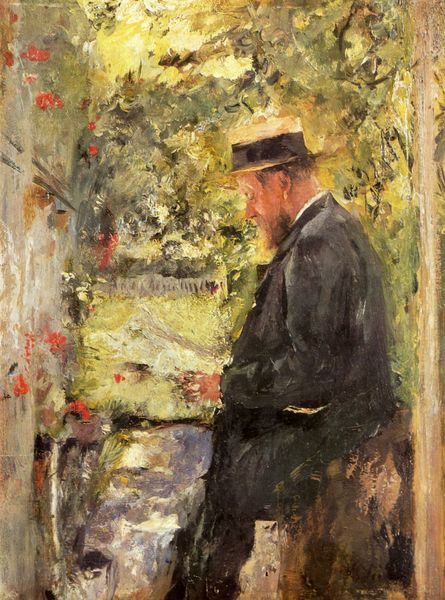
Titel: Porträt des Tierarztes Dr. Reindl in der Laube
Künstler: Wilhelm Maria Hubertus Leibl
Standort: München
Institution: Städtische Galerie im Lenbachhaus
Schlagwörter: baum, blau, blätter, himmel, laub, mann, schatten, weiß, gelb, grün, impressionismus, sitzen, blumen, bunt, grau, hell, hut, licht, profil, renoir, schwarz, tür, haus, park, rosen, rot, wiese, zaun, malerei, anzug, bart, jacke, mütze, wand, kragen, porträt, öl, natur, sonne, mantel, realismus, sitzend, potrait, garten, farbig, sommer, ruhe, sitz, bogen, warm, sonnenlicht, mauer, türe, pause, lehnen, hands, hat, oil, red, white, black, dark, gray, green, grey, manet, painting, seated, sit, sitting, wall, yellow, strohhut, monet, lesen, maler, staffelei, flowers, oil painting, türrahmen, selbstporträt, frühling, tor, konzentration, buch, text, zeitung, selbstbildnis, scherpe, arzt, liebermann, hand, leibl, man, stone, sonnenschein, summer, sun, trees, lesender, suit, leser, grass, light, garden, lesend, paper, stafelei, impressionism, shadow, band, beard, lehnend, laube, jacket, leaning, scheinen, doktor, bright, fence, letter, reading, sunlight, victorian, newspaper, england, gras, impressionist, paitning, maleri, straw, straw hat, holding, boater, grober ductus, holds, impresionizem, impresiv, poppies, readinf